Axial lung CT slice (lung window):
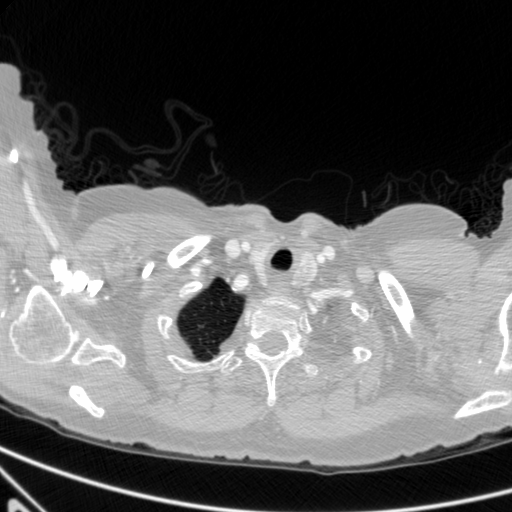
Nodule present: no